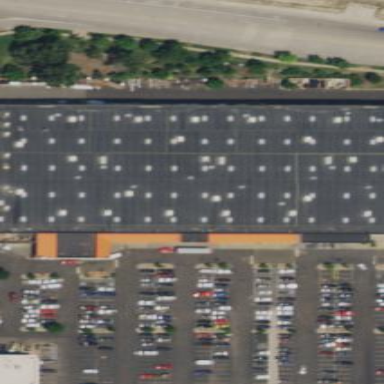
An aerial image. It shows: Retail building.